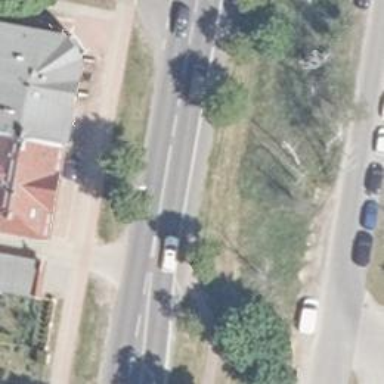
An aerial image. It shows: Secondary road with asphalt surface and dedicated cycle lane on the left.